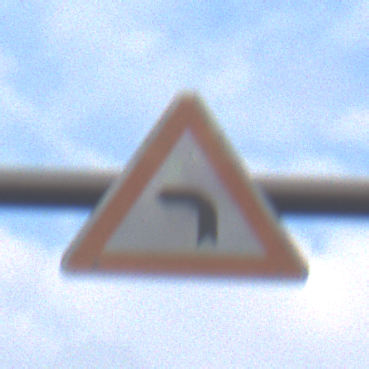
Verkehrszeichen: KurveLinks
Umgebung: Outdoor, Urban
Tageszeit: MorningAfternoon
Wetter: Overcast
Licht: Natural
Jahreszeit: NotSpecified
Kontrast: LowContrast